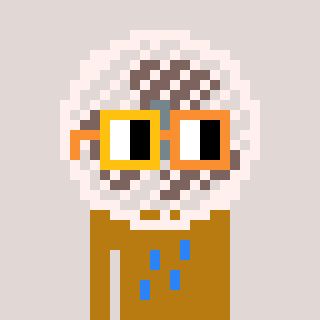
a pixel art character with square yellow and orange glasses, a fan-shaped head and a gold-colored body on a warm background